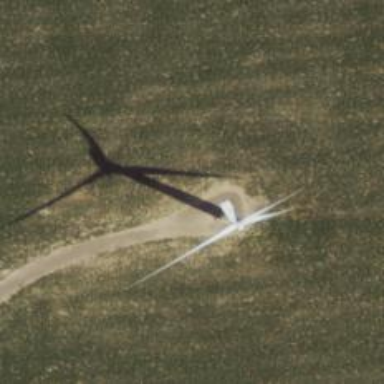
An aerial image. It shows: Wind turbine generator that utilizes wind as its source for generating electricity. It is of the horizontal axis type.